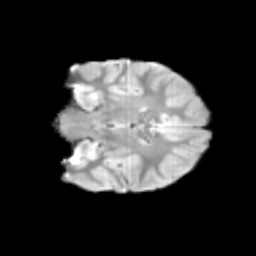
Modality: T2w
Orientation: coronal
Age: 9
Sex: male
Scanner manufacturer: siemens
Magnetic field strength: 3 T
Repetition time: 3.8 s
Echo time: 0.07 s